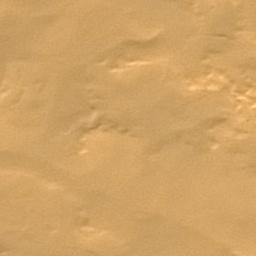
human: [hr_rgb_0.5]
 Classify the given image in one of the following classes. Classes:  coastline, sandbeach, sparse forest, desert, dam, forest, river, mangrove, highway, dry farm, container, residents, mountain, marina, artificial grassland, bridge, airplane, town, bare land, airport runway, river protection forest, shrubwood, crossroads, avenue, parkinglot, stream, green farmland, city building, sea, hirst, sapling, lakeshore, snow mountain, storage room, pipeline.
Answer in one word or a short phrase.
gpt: desert